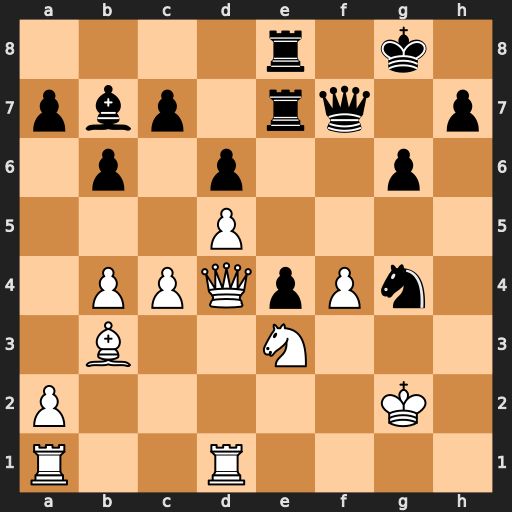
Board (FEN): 4r1k1/pbp1rq1p/1p1p2p1/3P4/1PPQpPn1/1B2N3/P5K1/R2R4
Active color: w
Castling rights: -
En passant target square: -
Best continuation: Nxg4 Qxf4 Nf6+